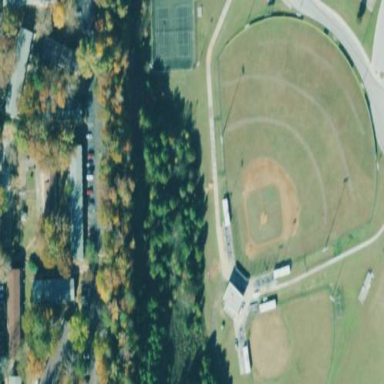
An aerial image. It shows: Baseball pitch for leisure land activities.